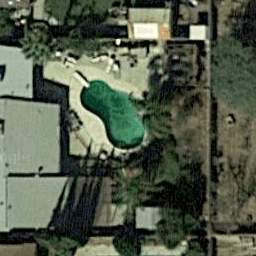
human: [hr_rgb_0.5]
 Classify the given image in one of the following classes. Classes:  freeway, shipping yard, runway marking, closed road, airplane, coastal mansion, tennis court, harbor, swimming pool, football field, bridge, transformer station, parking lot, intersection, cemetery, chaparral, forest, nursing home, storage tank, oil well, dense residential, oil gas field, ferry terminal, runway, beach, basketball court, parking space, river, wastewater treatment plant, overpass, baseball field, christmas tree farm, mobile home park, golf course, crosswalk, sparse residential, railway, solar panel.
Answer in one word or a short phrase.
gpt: swimming pool